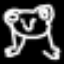
Label: frog